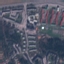
Land use / land cover class: Residential